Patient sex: M
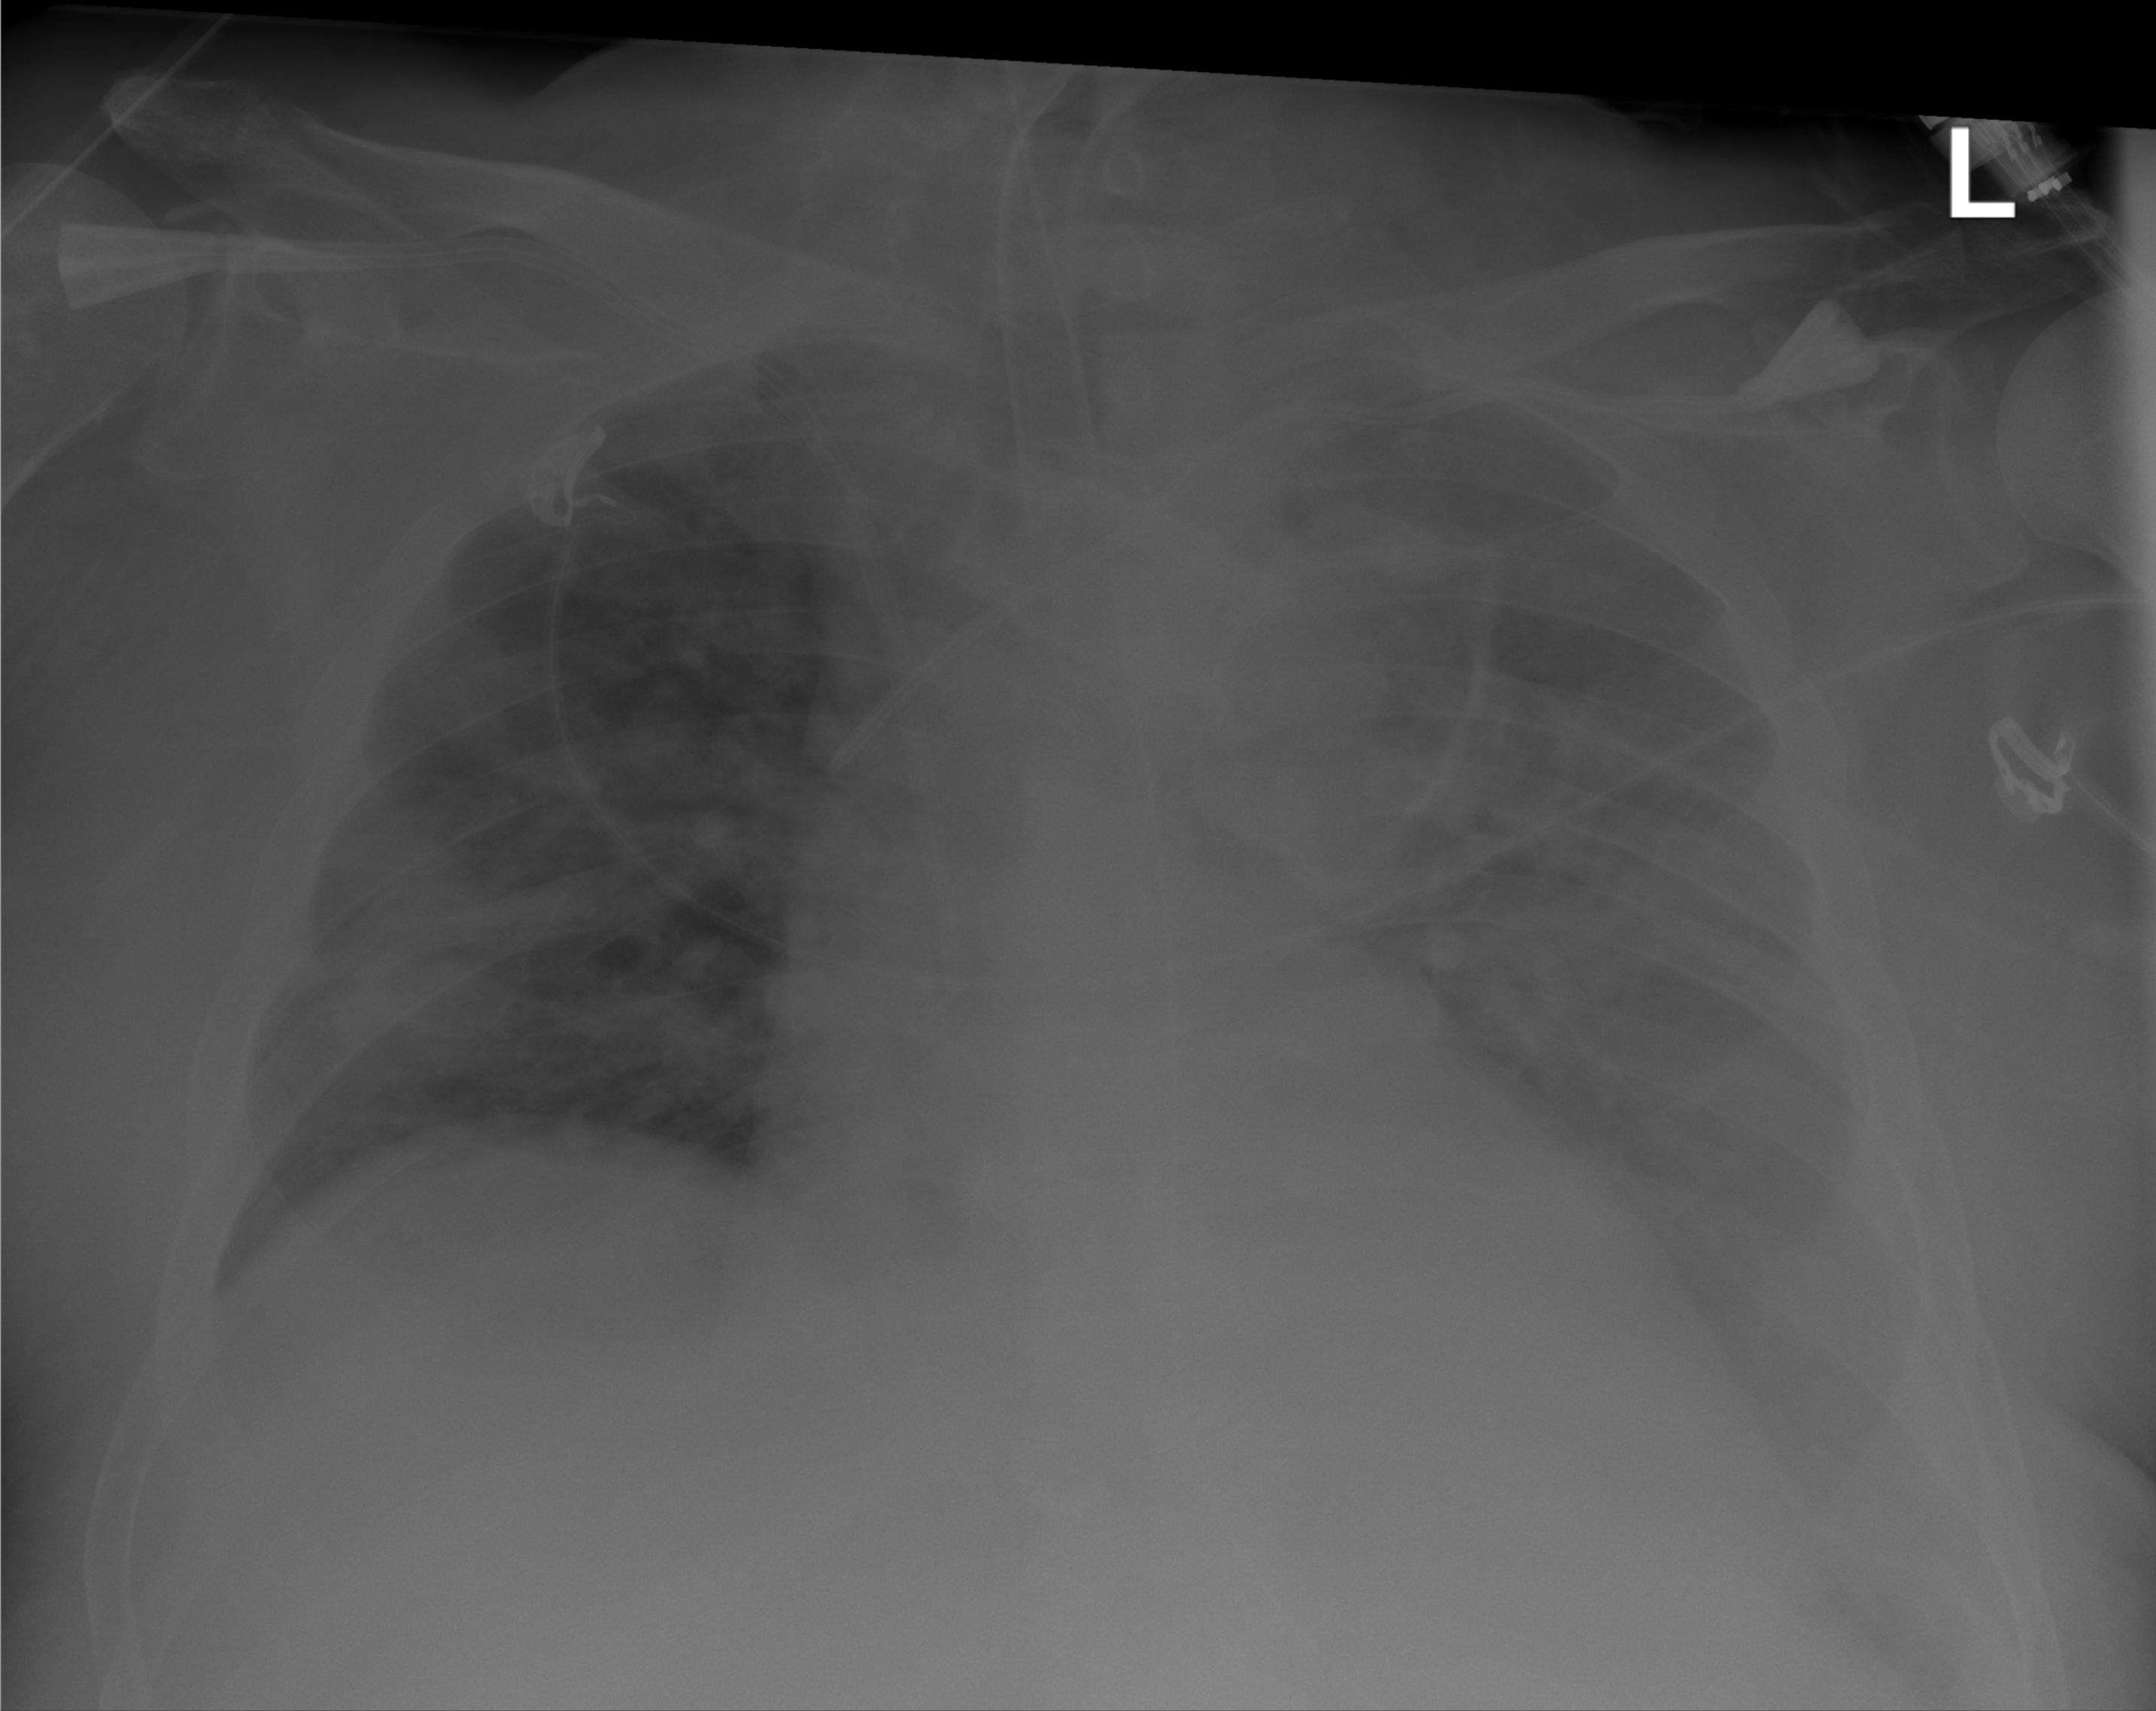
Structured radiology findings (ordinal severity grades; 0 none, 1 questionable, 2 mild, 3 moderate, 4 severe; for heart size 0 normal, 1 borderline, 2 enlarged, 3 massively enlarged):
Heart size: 2
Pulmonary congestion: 3
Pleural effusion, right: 2
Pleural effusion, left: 3
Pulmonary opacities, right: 3
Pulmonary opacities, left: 3
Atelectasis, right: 3
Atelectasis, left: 3